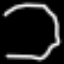
Label: octagon